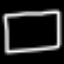
Label: square